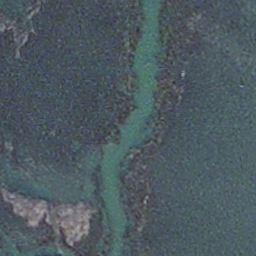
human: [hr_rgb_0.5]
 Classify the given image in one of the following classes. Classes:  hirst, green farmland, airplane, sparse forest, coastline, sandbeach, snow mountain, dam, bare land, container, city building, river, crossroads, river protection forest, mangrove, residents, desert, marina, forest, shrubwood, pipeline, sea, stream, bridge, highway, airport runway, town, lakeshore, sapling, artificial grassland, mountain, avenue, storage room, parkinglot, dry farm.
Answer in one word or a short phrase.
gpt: stream